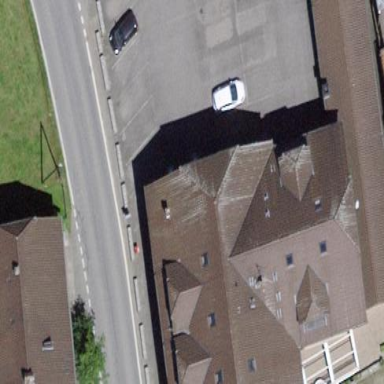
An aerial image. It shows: Half-hipped roof on apartment building.